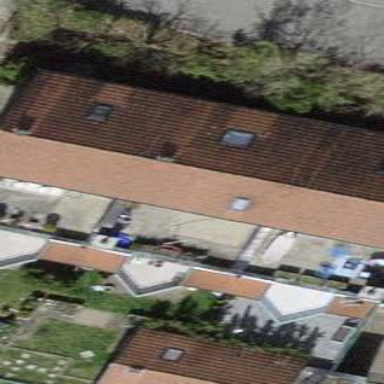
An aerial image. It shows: Terrace building.